Field crop: maize
Growth stage: 2
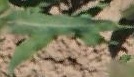
Species: maize